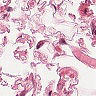
Metastatic tissue present: no